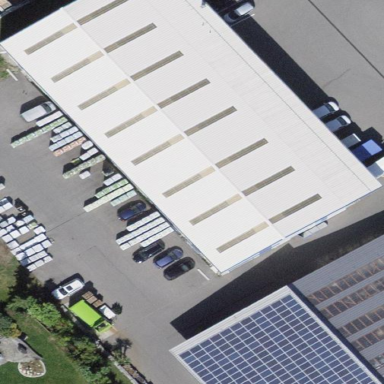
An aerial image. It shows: Hangar.